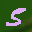
Label: 5